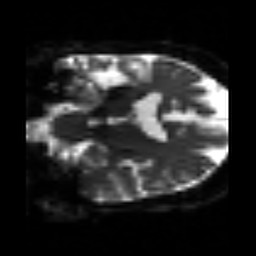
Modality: sbref
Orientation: coronal
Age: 62
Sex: female
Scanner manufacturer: siemens
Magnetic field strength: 3 T
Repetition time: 3.2 s
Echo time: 0.081 s